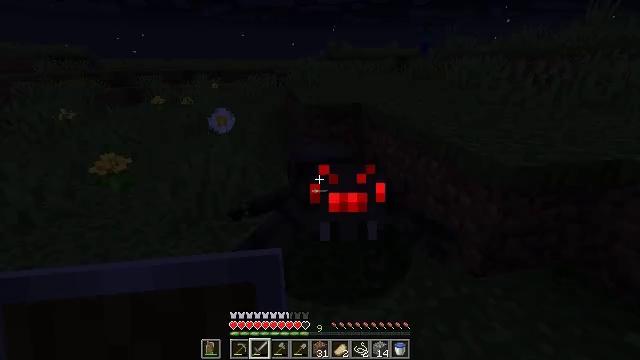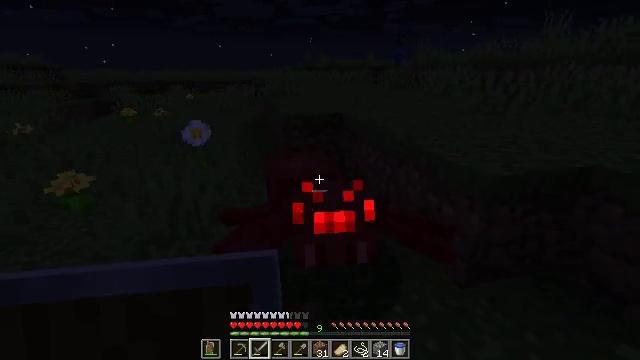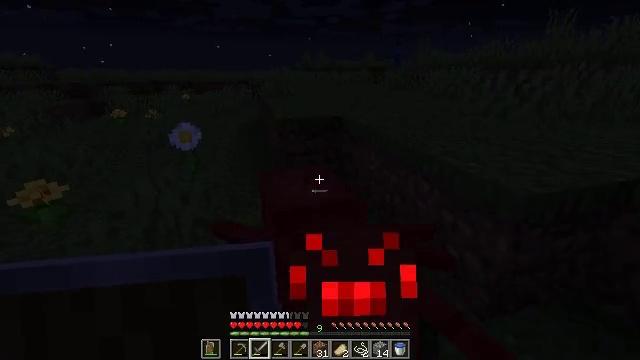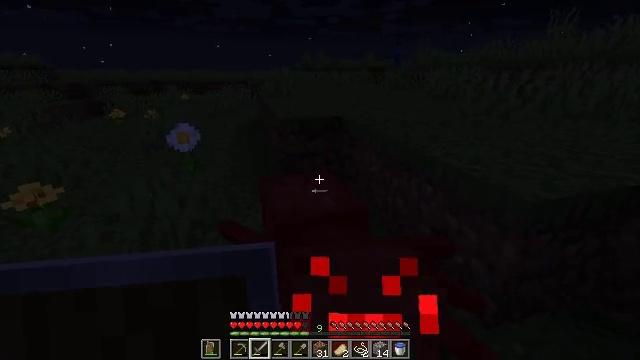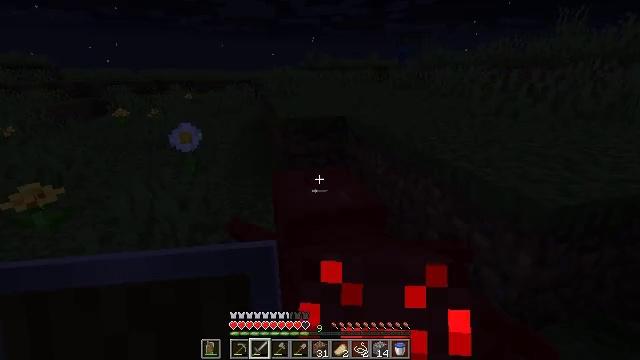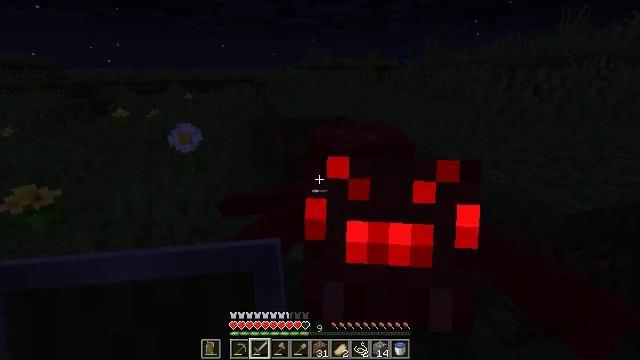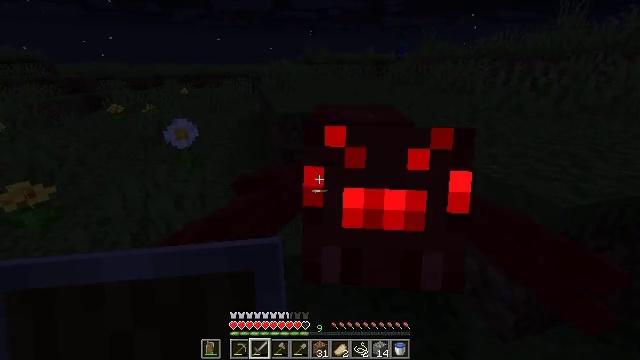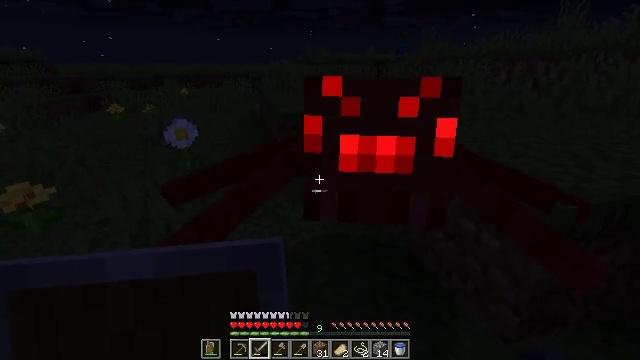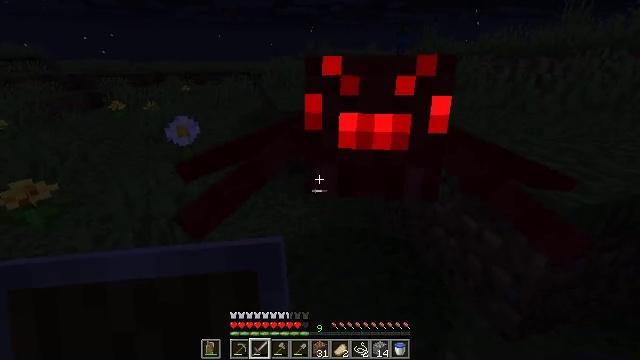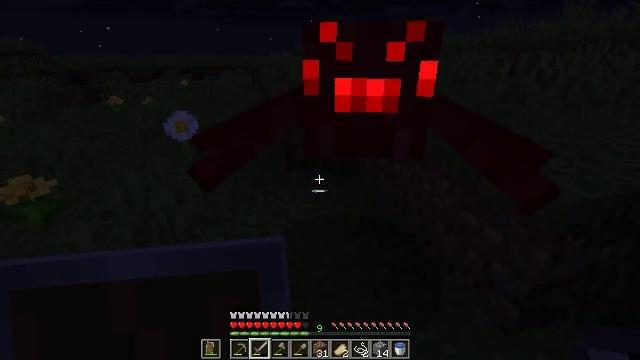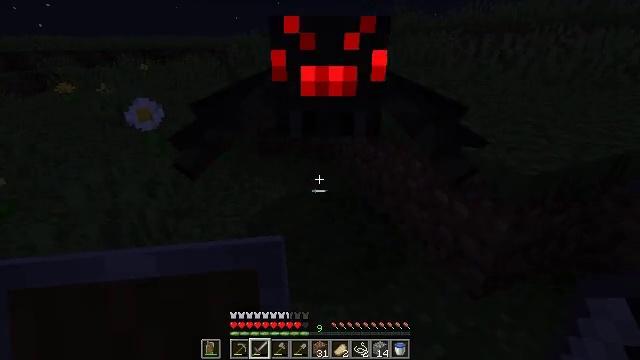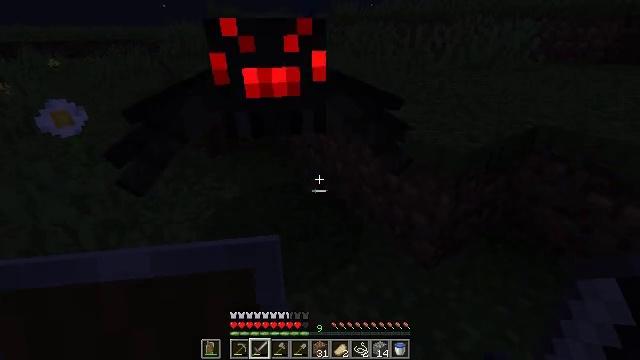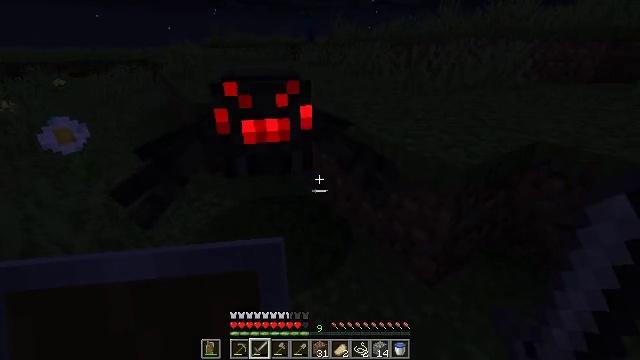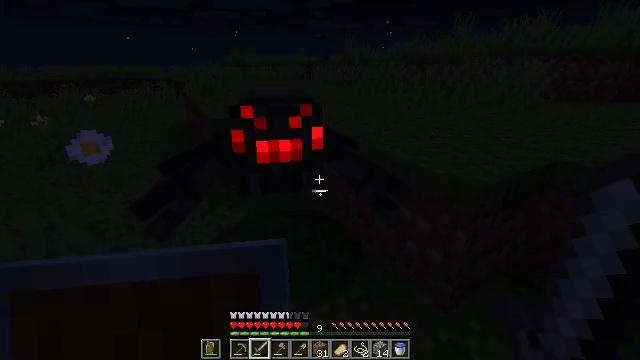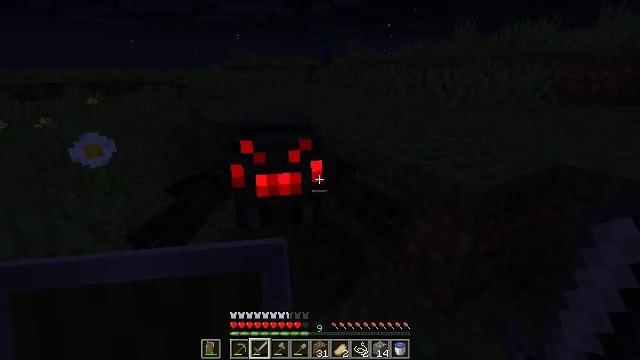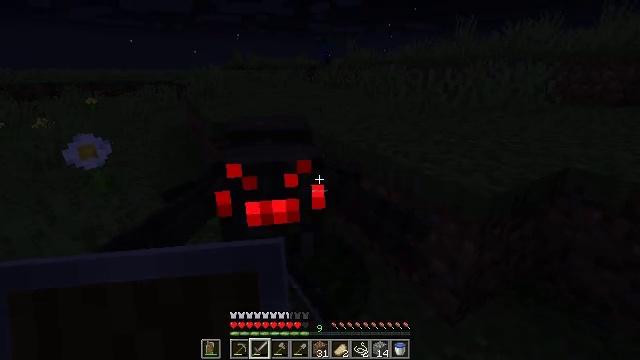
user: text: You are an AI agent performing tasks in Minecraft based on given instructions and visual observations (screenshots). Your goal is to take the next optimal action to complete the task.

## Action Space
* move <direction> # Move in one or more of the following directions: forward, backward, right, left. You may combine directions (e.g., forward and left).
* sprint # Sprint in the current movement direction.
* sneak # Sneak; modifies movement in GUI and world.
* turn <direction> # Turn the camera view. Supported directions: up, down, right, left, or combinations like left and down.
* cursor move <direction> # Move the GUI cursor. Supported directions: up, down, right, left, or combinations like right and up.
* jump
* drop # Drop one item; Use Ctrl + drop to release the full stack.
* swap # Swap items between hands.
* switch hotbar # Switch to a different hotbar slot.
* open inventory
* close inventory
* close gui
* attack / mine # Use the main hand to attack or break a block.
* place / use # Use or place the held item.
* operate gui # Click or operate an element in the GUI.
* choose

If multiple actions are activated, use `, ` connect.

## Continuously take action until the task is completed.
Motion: motion action
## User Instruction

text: Hunt a spider.
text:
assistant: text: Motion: move forward, turn right and up, attack / mine
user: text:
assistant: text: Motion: move forward, attack / mine
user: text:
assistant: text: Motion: attack / mine
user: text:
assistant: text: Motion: attack / mine
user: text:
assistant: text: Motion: attack / mine
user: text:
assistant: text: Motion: turn down, attack / mine
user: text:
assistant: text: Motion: attack / mine
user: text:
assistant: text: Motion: attack / mine
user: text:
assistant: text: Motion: turn down
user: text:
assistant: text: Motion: turn right and down
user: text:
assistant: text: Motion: turn right and down
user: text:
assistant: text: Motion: turn up
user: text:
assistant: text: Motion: turn left and up
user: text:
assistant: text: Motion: attack / mine
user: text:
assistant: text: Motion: move forward, attack / mine
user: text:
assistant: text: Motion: move forward, attack / mine
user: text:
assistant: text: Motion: move forward, turn left, attack / mine
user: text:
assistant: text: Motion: move forward, turn left and down, attack / mine
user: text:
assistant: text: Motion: attack / mine